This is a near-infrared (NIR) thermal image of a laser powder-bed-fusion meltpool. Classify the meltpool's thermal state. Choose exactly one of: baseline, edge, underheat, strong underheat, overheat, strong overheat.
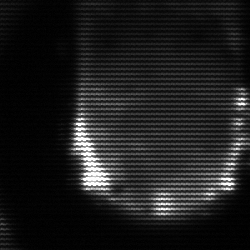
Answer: baseline